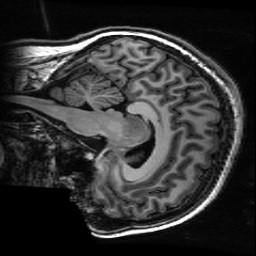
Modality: T1w
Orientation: sagittal
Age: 20
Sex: female
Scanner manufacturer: ge
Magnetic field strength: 3 T
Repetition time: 0.01144 s
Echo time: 0.005012 s